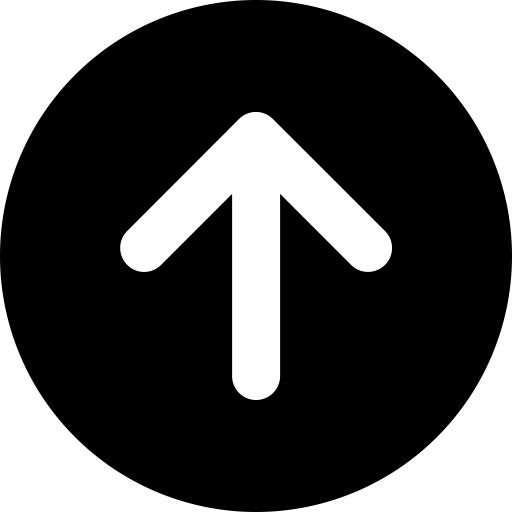
Tags: icon, FontAwesome, fa-icon, solid, circle, arrow, up